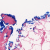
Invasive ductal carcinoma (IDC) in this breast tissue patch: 0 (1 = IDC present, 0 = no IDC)